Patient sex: M
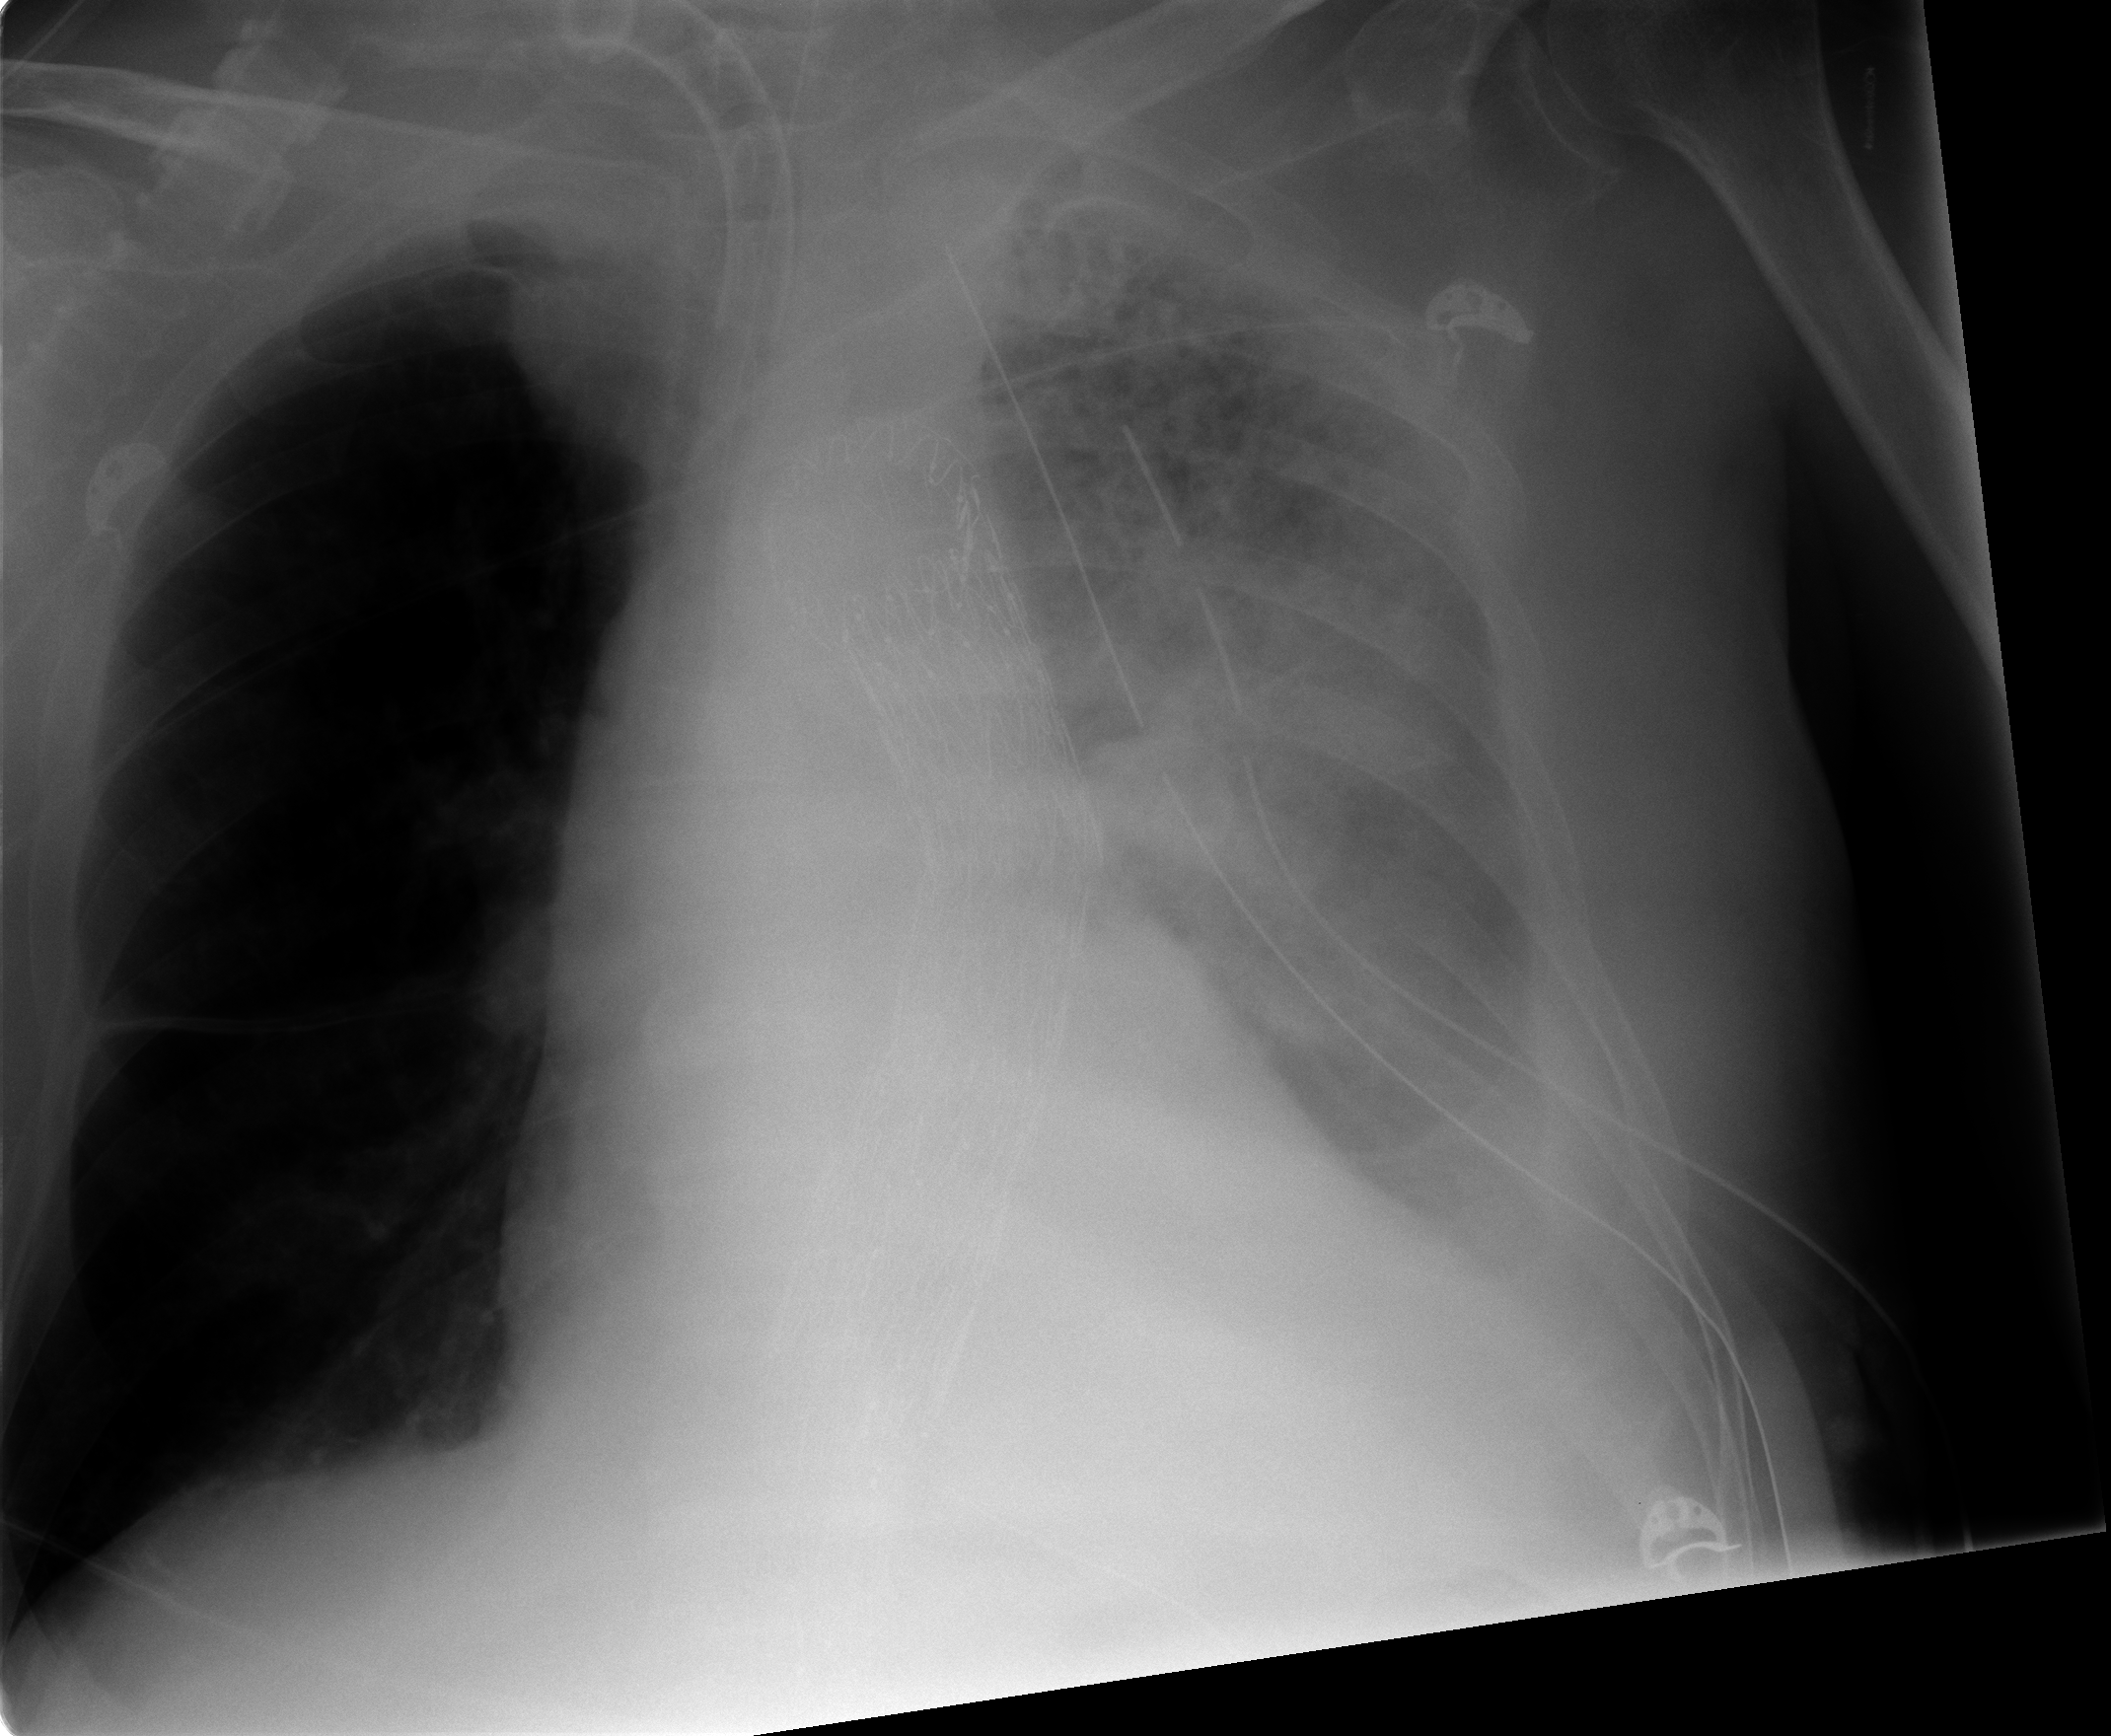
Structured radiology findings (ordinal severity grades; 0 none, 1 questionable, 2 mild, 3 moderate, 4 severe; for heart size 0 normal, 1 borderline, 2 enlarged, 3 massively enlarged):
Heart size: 2
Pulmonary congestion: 2
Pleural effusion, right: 0
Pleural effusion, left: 2
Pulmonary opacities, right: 0
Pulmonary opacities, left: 3
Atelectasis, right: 0
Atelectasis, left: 0